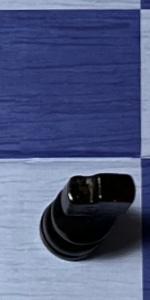
Label: Knight_Black